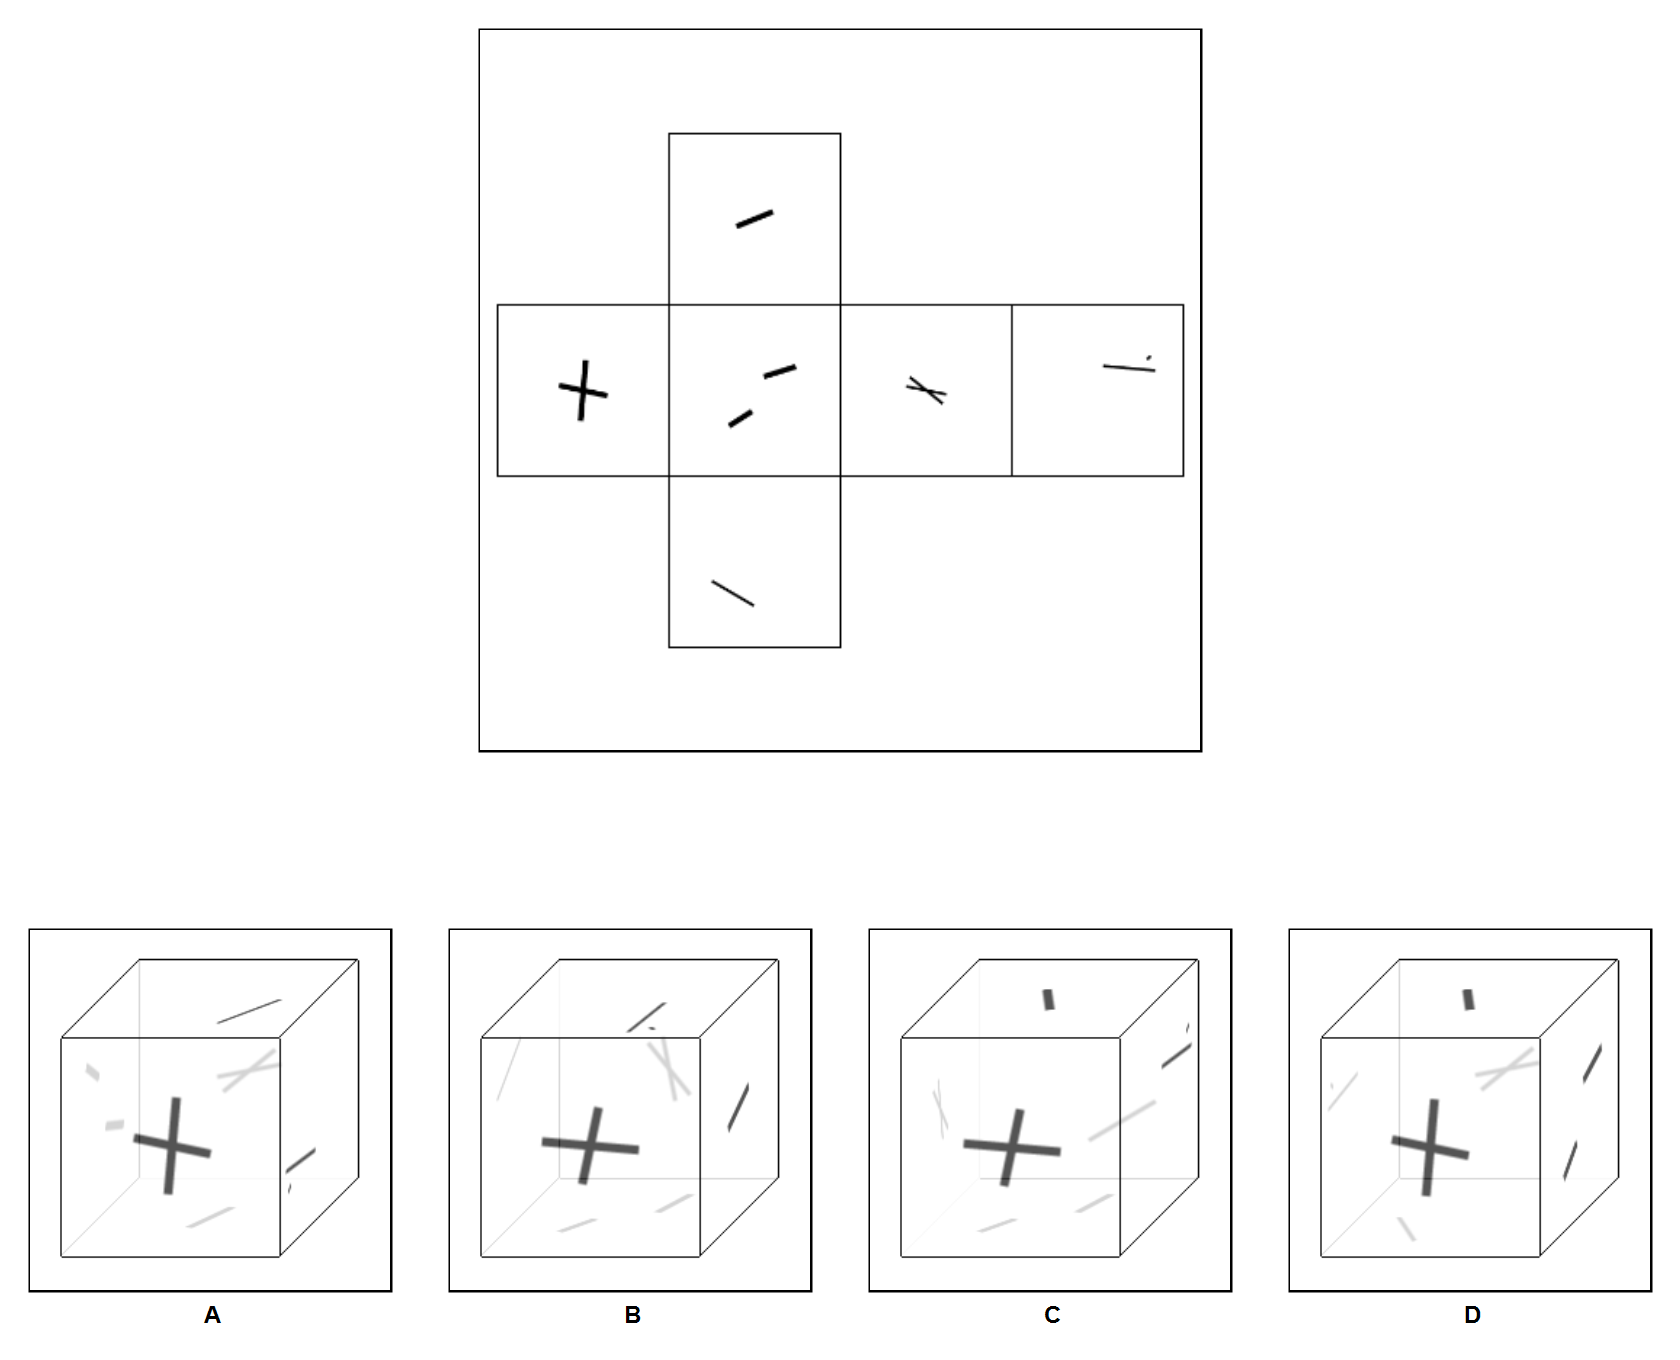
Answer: C